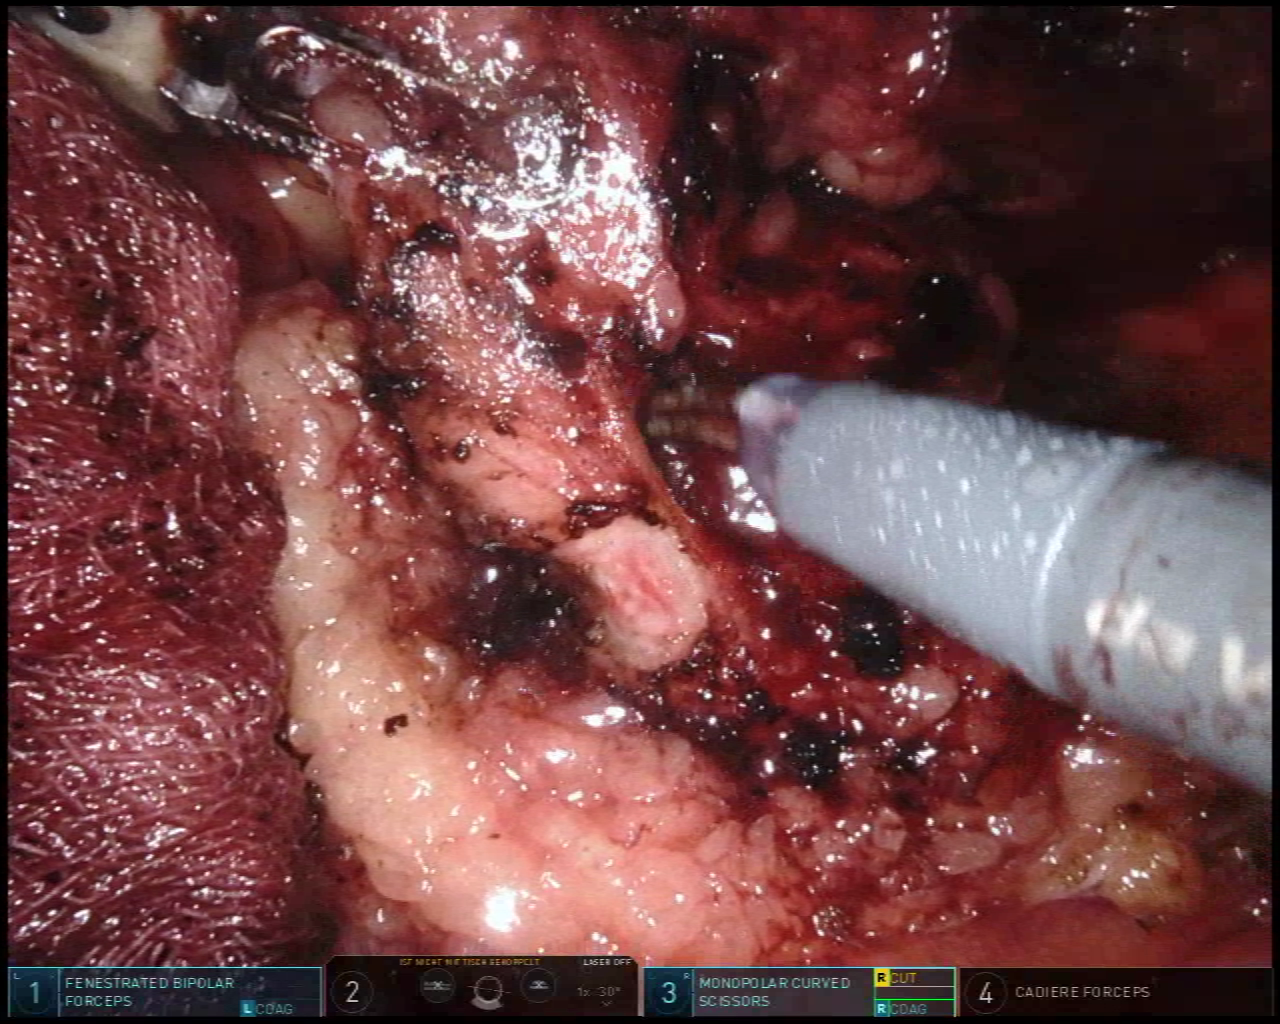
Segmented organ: inferior_mesenteric_artery
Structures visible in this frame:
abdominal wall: no
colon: no
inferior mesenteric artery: yes
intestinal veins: no
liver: no
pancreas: no
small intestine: no
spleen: no
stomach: no
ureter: no
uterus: no
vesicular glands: no